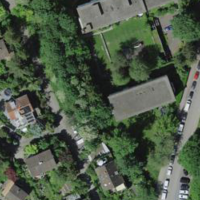
EUNIS habitat code: 55
Species observed at this site:
Aegopodium podagraria
Campanula glomerata
Ilex aquifolium
Halictus scabiosae
Symphoricarpos albus